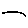
Label: line